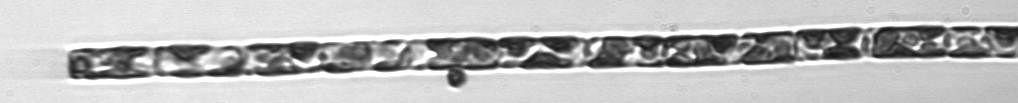
Label: Guinardia_delicatula